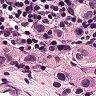
Metastatic tissue present: yes